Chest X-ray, AP view. Patient: 33 years old, sex M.
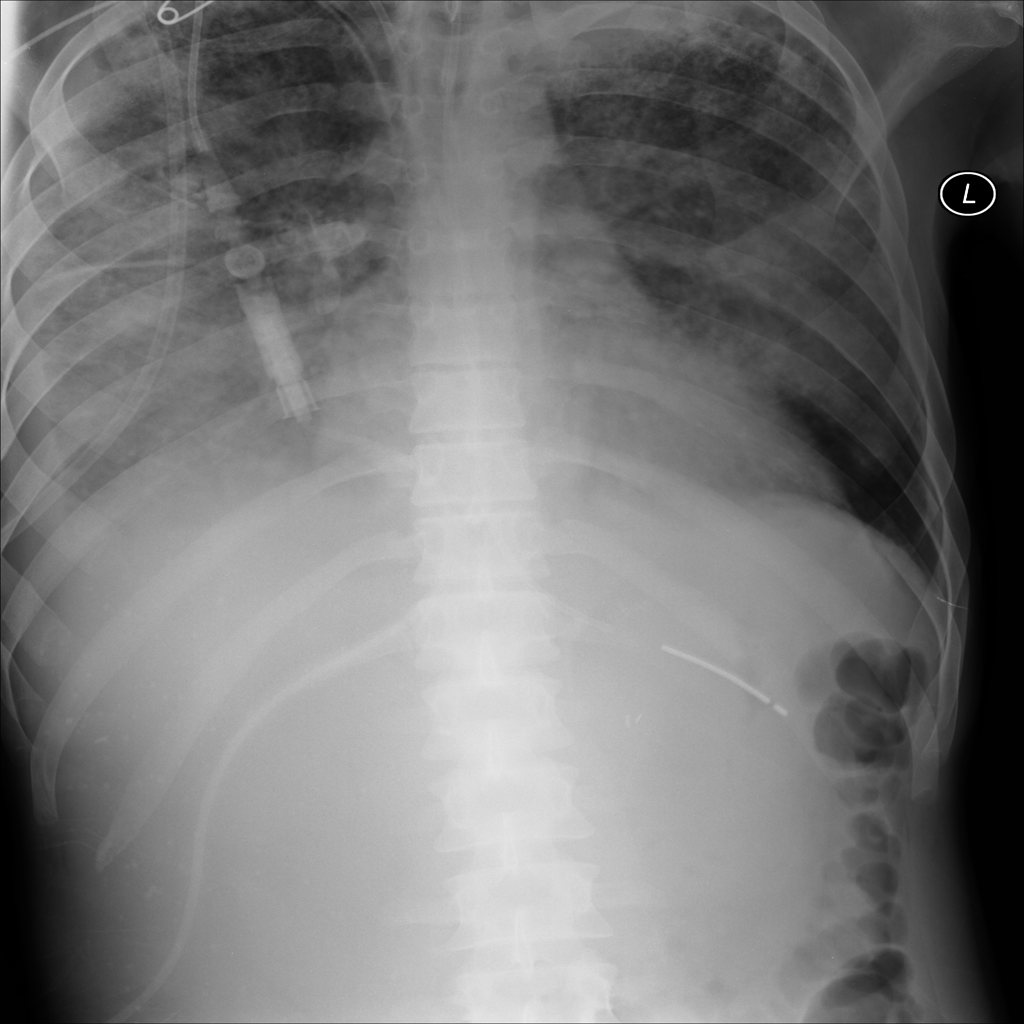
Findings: Infiltration